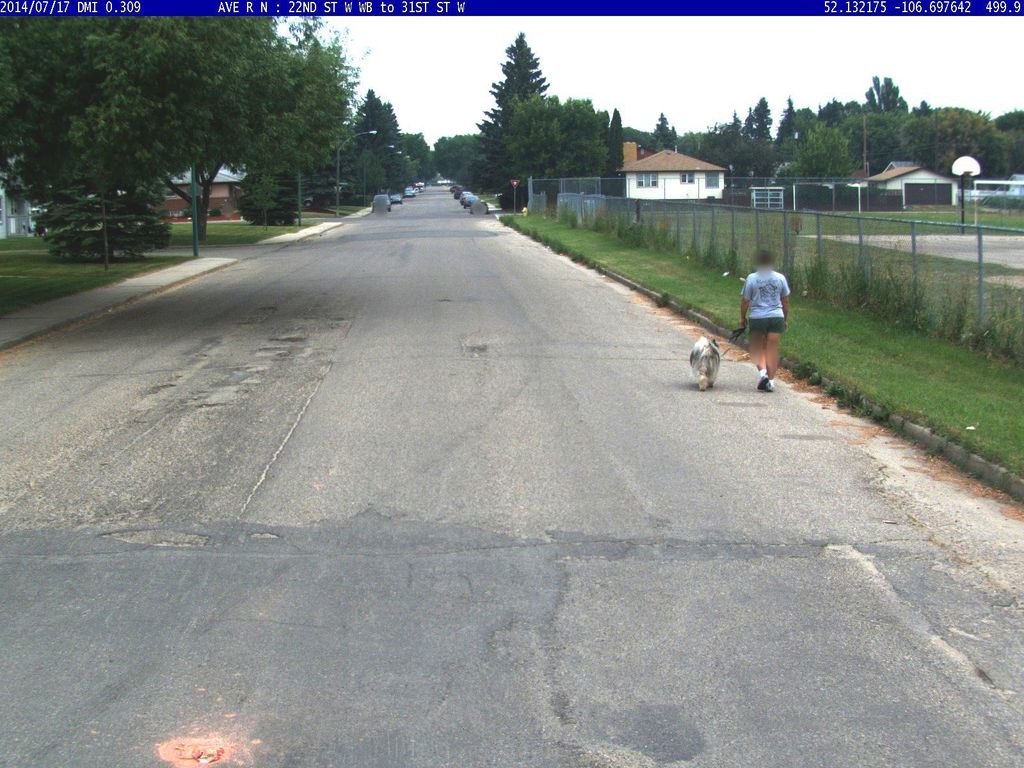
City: saskatoon